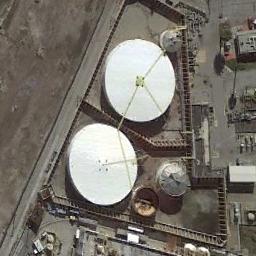
Label: storage tanks